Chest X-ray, PA view. Patient: 28 years old, sex M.
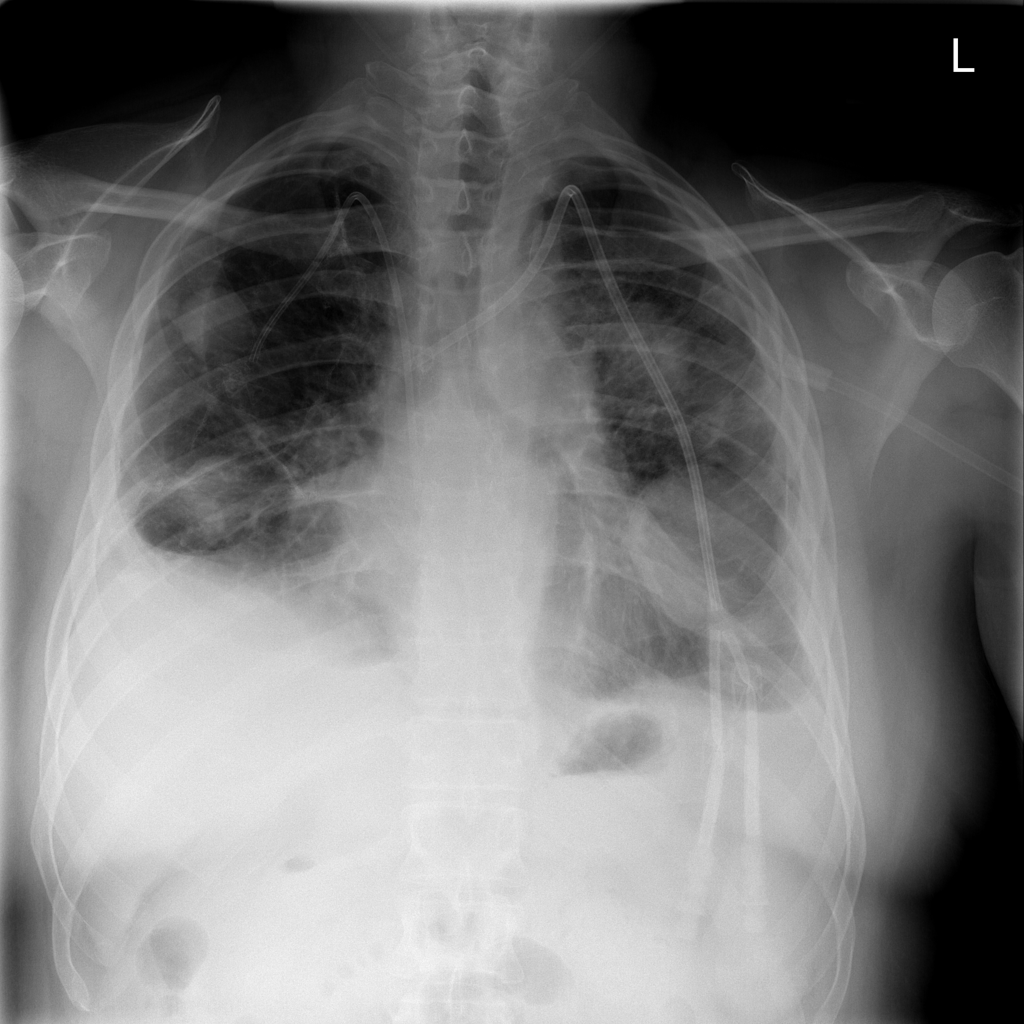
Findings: Effusion, Mass